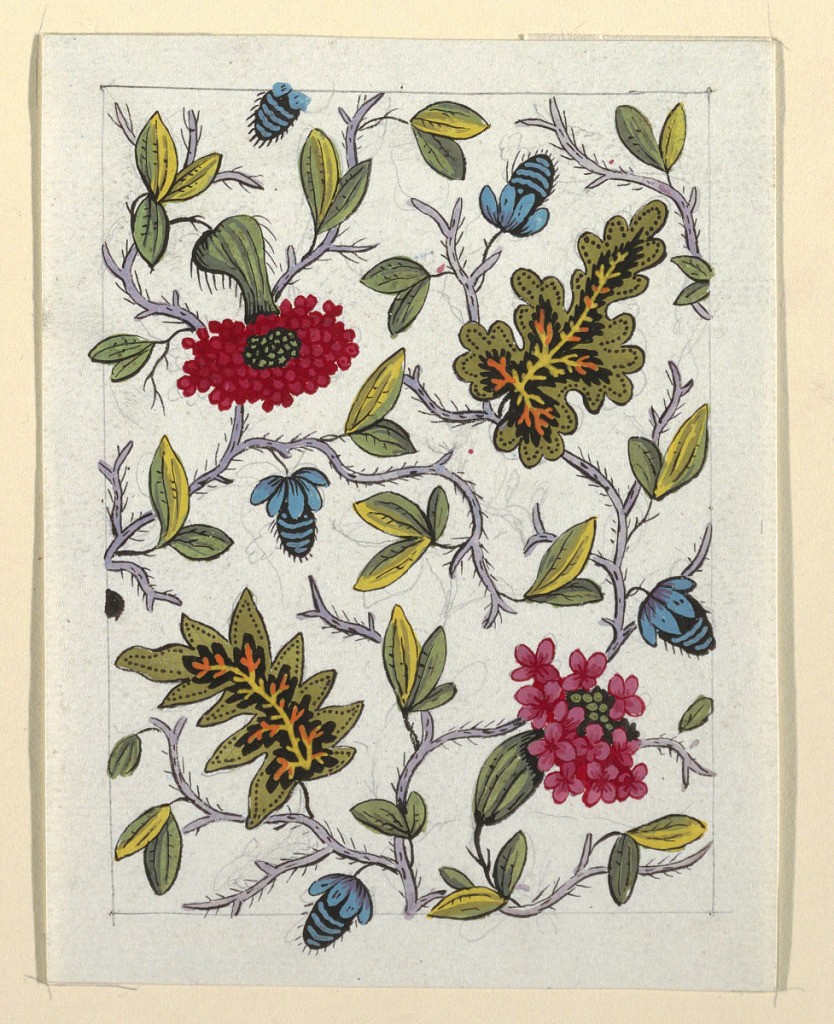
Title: Floral design for printed textile
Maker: Louis-Albert DuBois, Swiss, 1752–1818
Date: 1800–1818
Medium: Brush and gouache, graphite on white wove paper
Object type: Drawing
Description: Multi-colored floral and leaf pattern on white ground, lined graphite border.